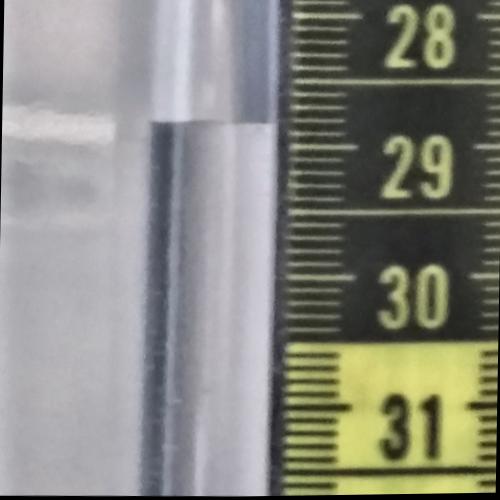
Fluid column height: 28.9 cm